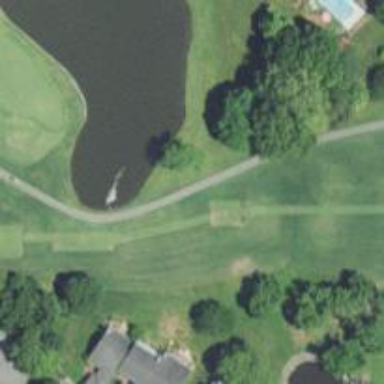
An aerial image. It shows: Pathway for golfing.